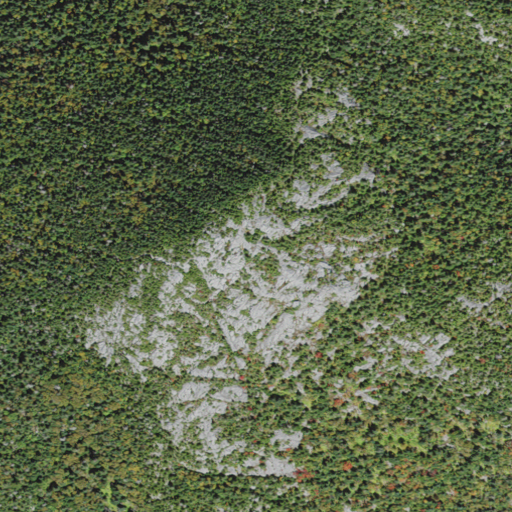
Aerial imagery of mountain in Vermont named Mount Hunger containing evergreen forest, mixed forest, deciduous forest, and open development